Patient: sex M, age 54
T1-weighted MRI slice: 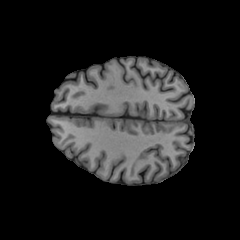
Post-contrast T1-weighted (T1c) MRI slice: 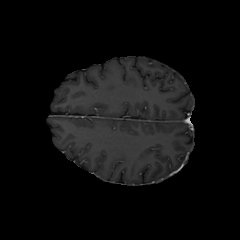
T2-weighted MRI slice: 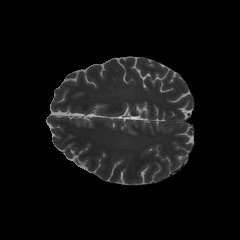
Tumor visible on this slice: no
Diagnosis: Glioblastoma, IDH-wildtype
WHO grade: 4